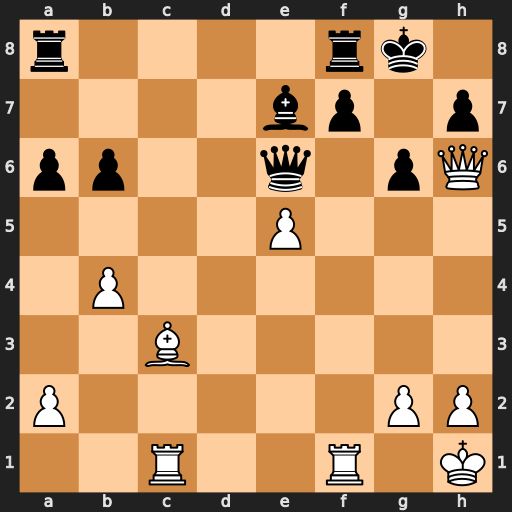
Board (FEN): r4rk1/4bp1p/pp2q1pQ/4P3/1P6/2B5/P5PP/2R2R1K
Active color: w
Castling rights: -
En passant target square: -
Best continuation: Rf3 f5 exf6